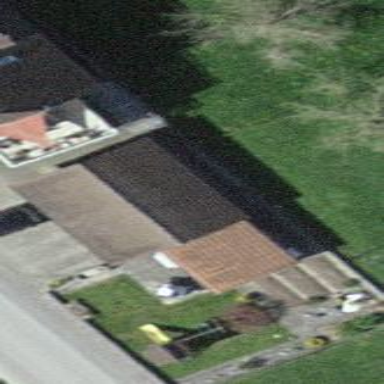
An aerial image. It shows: Garage building.